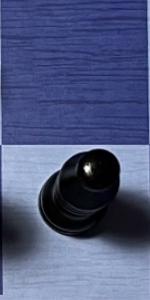
Label: Bishop_Black